Field crop: maize
Growth stage: 2
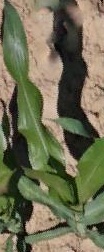
Species: maize